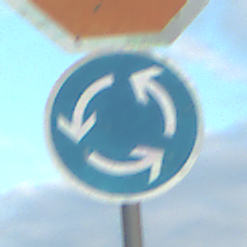
Verkehrszeichen: Kreisverkehr
Zusatzzeichen oben: Stop
Umgebung: Outdoor, RoadRail
Tageszeit: SunriseSunset
Wetter: PartlyCloudy
Licht: Natural
Jahreszeit: NotSpecified
Kontrast: MediumContrast